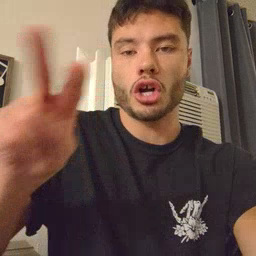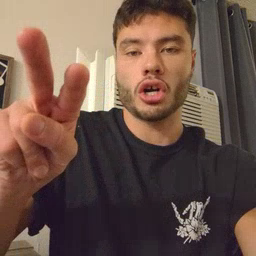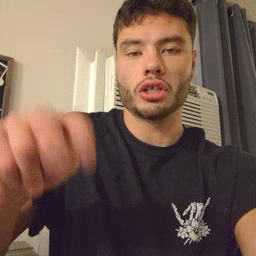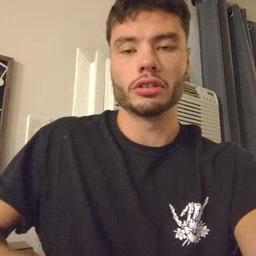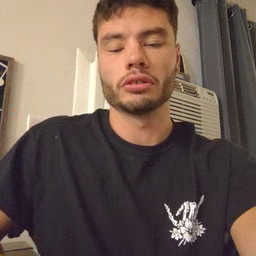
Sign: look